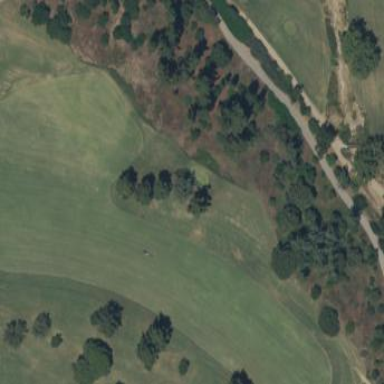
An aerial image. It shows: Golf fairway in the image.